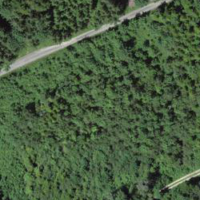
EUNIS habitat code: 43
Species observed at this site:
Tanacetum vulgare